Question: let's say I've got a database with this table called cars in SQL server CE 4.0.

I would like to run a query in C# via Linq to select all cars where color is green and black. In this case, the table has only 4 columns with colors, but assume that we have a 30+ columns with color name.
I know the table design might not make a sense, but let's ignore this for now ...
I can run something like:
'''
var cars = from myCars in cars
where green== true
&& black == true
select new { myCars.car, myCars.registration };
'''
but how to make it more generic if the number of color columns increase to 30+?
Thank you.
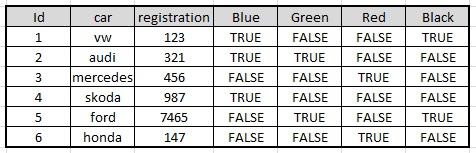
Answer: Given your assertion that redesigning the database is not an option, and you want to use LINQ, then I can see this becoming unwieldy and unmanageable pretty fast.
There is hope, however... have a look at <URL>. This should enable to use LINQ in an more arbitrary fashion. E.g., you can now dynamically build the 'where' expression part and have it accommodate as many or as few columns as you wish. It would also allow you to easily extend it, should the number of colours increase in the future.